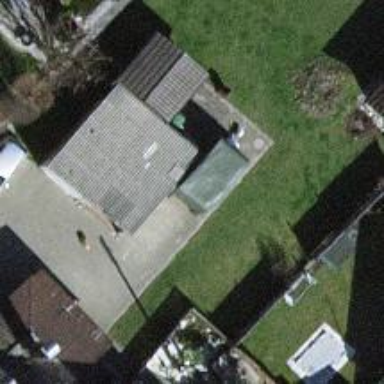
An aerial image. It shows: Shed building.